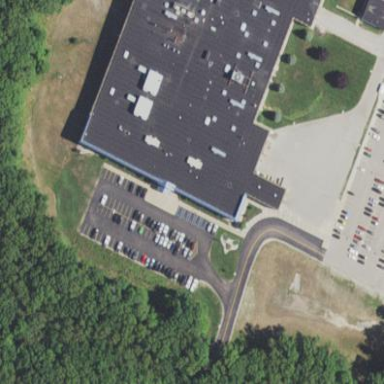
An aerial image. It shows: Parking area.